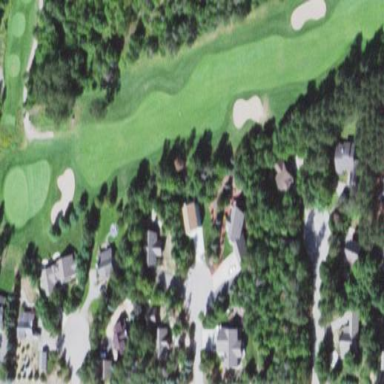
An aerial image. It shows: Golf fairway surrounded by grass.